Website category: university
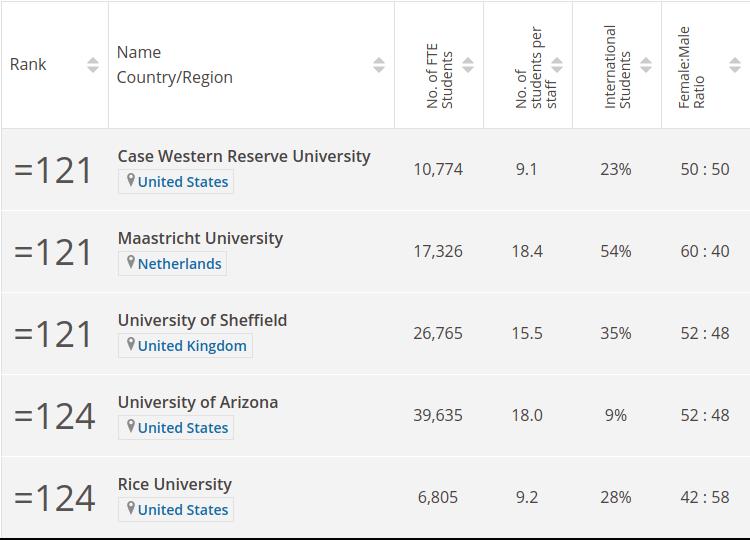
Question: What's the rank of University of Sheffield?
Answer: =121

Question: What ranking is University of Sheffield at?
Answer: =121

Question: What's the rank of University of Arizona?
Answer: =124

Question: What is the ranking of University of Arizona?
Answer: =124

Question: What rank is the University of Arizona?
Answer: =124

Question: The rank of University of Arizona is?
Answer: =124

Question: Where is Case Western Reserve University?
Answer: United States

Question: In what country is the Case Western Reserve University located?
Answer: United States

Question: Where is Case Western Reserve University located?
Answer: United States

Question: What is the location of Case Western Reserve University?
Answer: United States

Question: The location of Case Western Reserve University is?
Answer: United States

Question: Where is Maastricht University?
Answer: Netherlands

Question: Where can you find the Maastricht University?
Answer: Netherlands

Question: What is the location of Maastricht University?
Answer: Netherlands

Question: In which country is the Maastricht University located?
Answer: Netherlands

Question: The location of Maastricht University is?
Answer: Netherlands

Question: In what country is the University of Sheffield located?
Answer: United Kingdom

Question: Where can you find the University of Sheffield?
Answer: United Kingdom

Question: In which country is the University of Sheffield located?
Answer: United Kingdom

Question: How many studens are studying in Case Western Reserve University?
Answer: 10,774

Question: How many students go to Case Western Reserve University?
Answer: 10,774

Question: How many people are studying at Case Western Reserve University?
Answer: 10,774

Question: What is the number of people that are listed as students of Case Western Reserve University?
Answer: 10,774

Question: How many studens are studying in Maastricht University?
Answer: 17,326

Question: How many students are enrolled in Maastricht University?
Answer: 17,326

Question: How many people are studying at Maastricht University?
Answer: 17,326

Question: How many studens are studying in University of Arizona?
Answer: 39,635

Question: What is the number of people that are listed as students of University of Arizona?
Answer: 39,635

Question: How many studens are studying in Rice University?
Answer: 6,805

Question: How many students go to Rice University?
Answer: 6,805

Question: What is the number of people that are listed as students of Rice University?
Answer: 6,805

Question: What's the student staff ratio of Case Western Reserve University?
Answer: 9.1

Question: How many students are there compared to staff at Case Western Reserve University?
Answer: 9.1

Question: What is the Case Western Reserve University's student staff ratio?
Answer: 9.1

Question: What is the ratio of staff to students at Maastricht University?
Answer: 18.4

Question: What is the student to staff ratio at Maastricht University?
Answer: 18.4

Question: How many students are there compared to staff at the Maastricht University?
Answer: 18.4

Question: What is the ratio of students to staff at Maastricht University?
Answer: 18.4

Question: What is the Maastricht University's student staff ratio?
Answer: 18.4

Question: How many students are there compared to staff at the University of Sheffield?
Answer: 15.5

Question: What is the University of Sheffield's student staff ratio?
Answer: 15.5

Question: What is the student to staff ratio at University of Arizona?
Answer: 18.0

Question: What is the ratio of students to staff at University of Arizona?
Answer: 18.0

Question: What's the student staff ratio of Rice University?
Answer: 9.2

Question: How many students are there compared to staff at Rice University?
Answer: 9.2

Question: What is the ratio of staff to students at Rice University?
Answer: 9.2

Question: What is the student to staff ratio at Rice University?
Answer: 9.2

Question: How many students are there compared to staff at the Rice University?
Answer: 9.2

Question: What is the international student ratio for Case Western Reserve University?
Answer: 23%

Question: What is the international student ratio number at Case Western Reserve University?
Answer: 23%

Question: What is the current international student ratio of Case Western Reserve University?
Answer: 23%

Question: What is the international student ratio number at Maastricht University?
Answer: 54%

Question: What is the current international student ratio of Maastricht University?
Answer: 54%

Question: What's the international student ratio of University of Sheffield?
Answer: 35%

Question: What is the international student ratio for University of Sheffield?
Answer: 35%

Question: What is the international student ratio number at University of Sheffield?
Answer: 35%

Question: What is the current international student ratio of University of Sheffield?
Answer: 35%

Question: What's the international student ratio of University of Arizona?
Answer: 9%

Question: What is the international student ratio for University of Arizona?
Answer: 9%

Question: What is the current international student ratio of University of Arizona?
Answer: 9%

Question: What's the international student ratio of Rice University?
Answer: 28%

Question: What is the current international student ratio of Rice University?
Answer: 28%

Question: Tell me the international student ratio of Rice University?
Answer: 28%

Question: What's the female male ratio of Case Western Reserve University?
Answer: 50 : 50